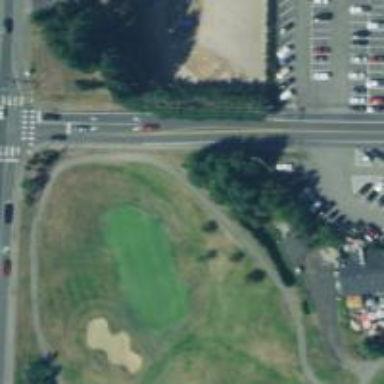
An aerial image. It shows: Golf hole.